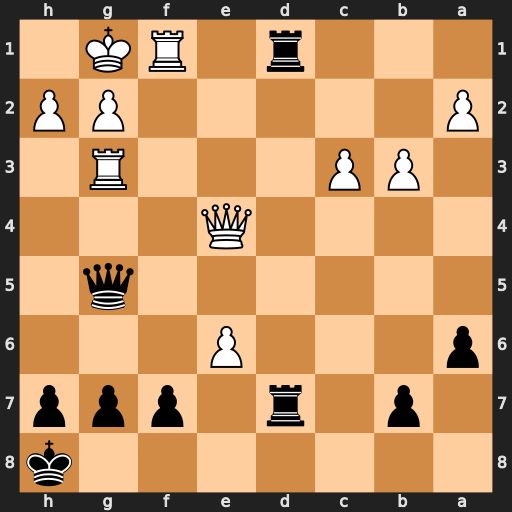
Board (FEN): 7k/1p1r1ppp/p3P3/6q1/4Q3/1PP3R1/P5PP/3r1RK1
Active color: b
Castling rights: -
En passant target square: -
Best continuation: Rxf1+ Kxf1 Qc1+ Qe1 Rd1